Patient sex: M
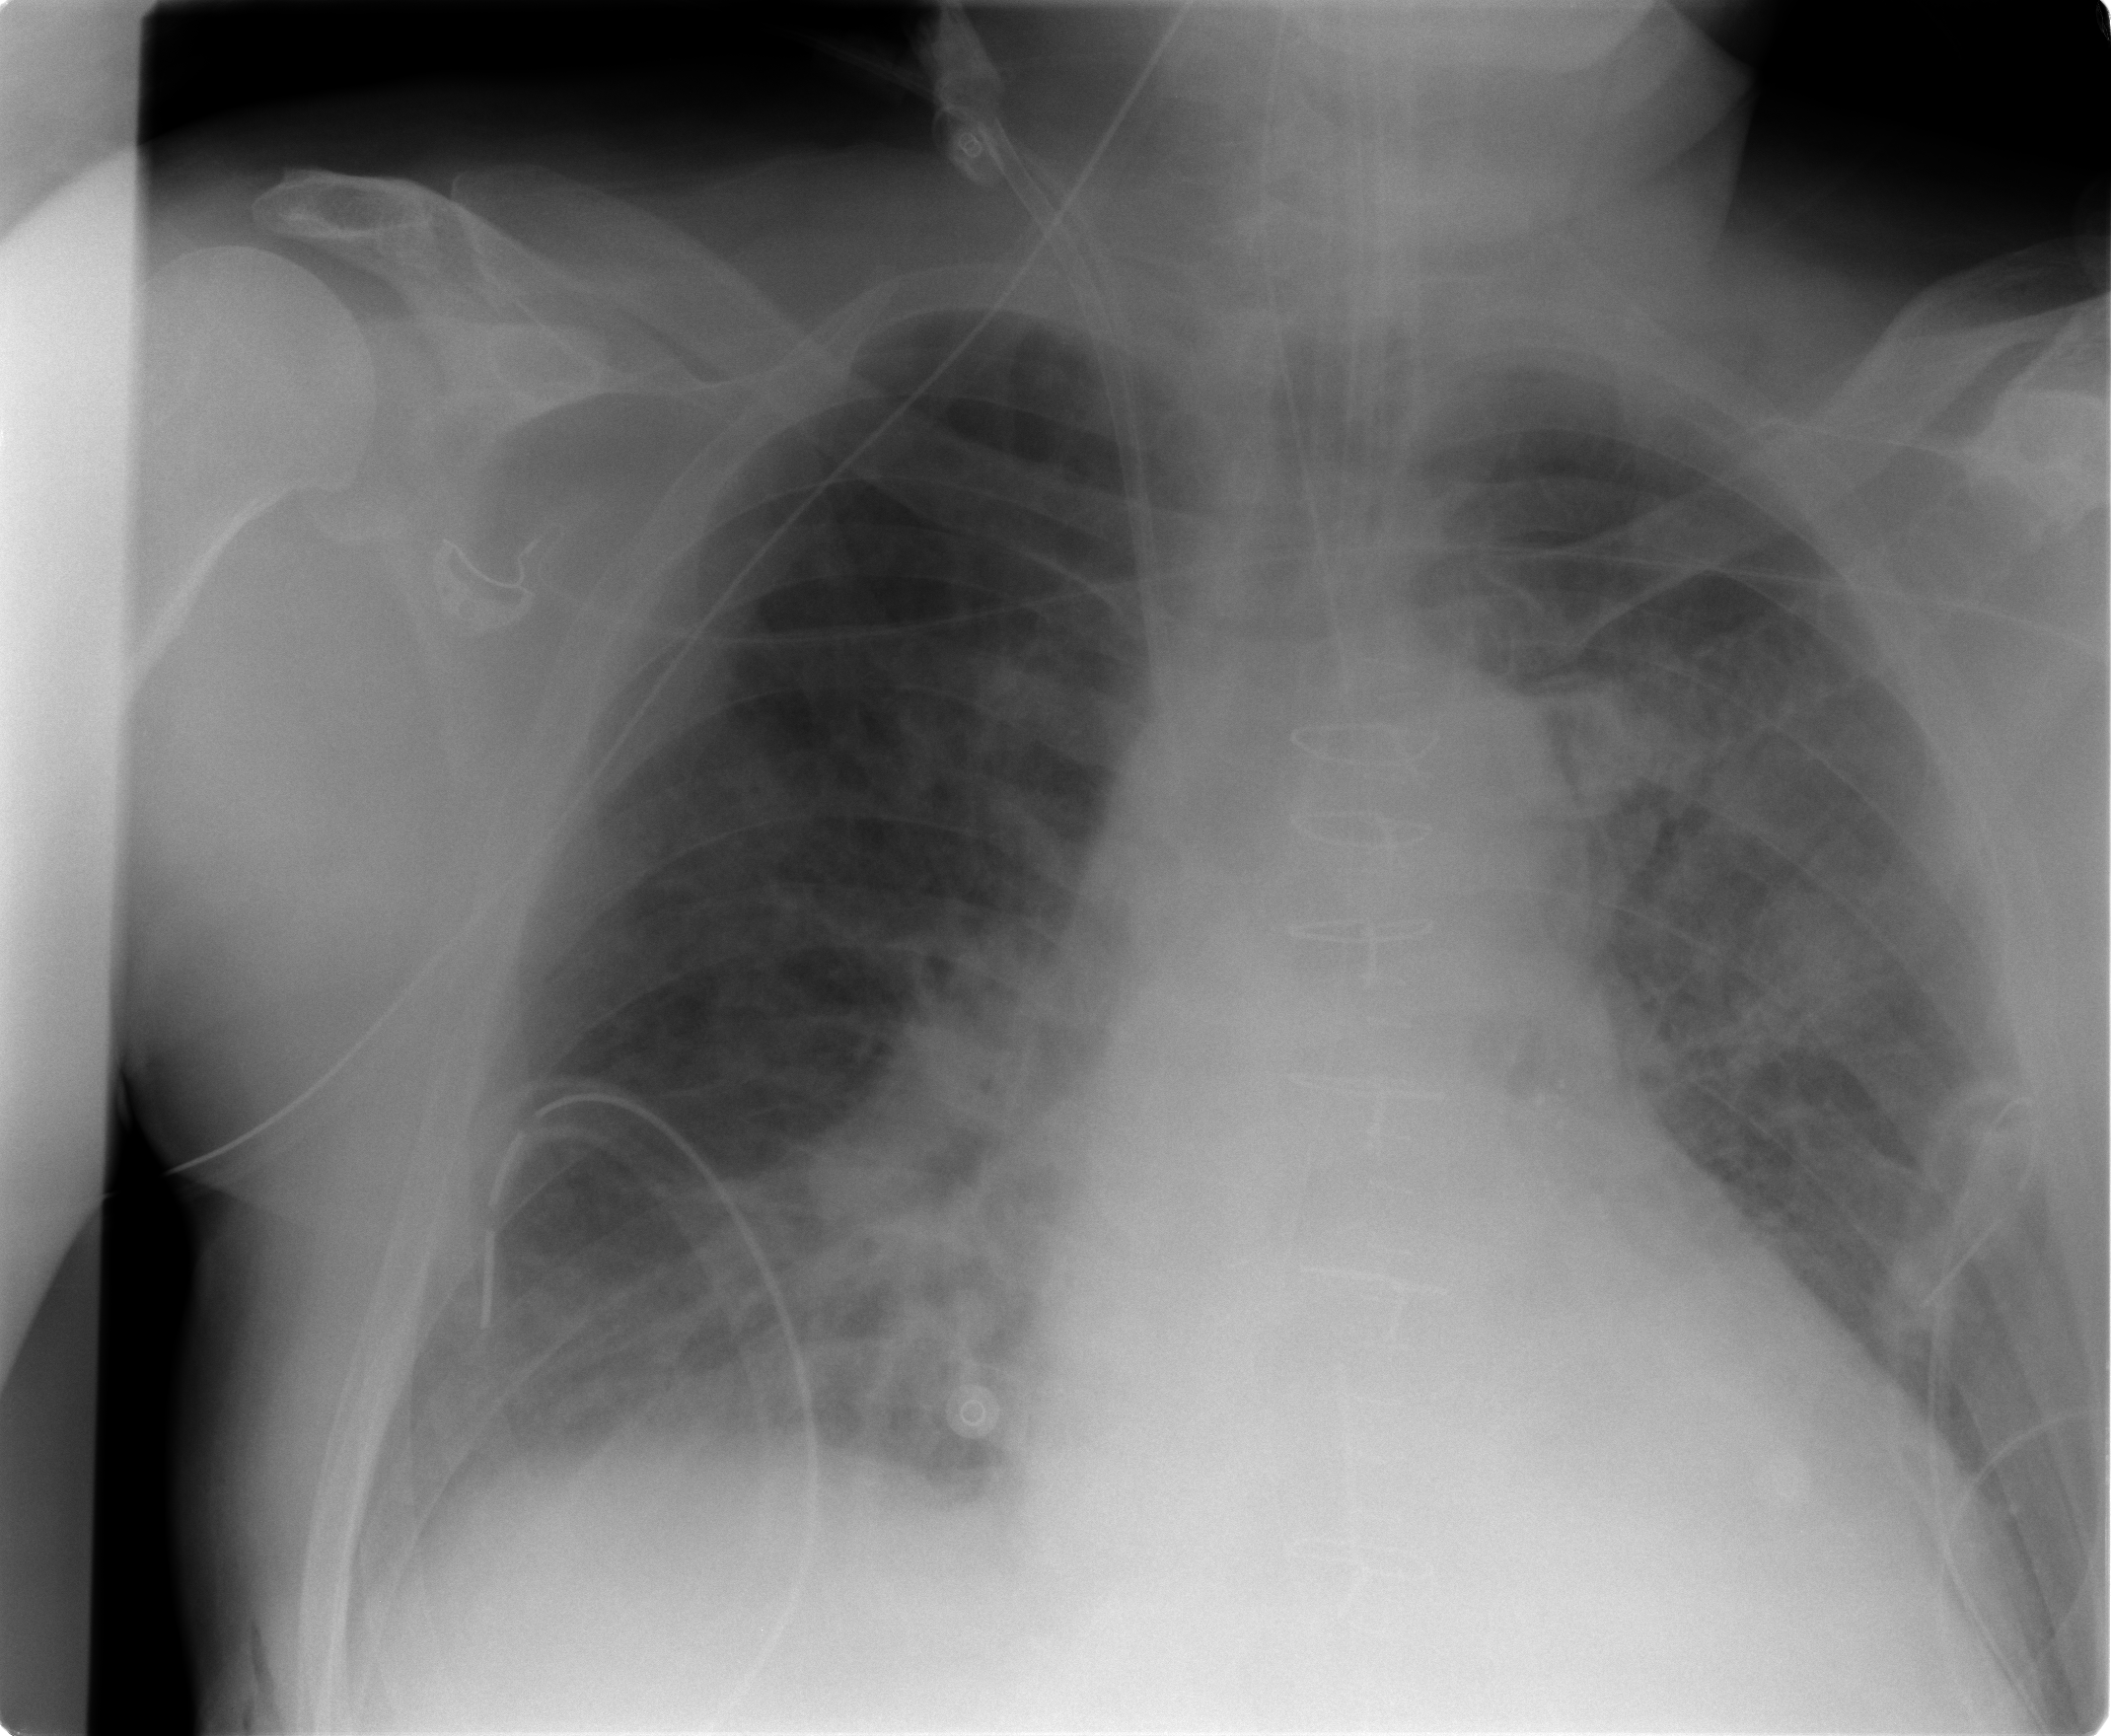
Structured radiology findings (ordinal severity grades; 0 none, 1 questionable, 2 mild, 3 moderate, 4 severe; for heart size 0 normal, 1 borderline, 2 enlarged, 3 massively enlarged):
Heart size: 0
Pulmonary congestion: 0
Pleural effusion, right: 2
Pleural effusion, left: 1
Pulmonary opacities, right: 2
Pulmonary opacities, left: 2
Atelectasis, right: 2
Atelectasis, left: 2